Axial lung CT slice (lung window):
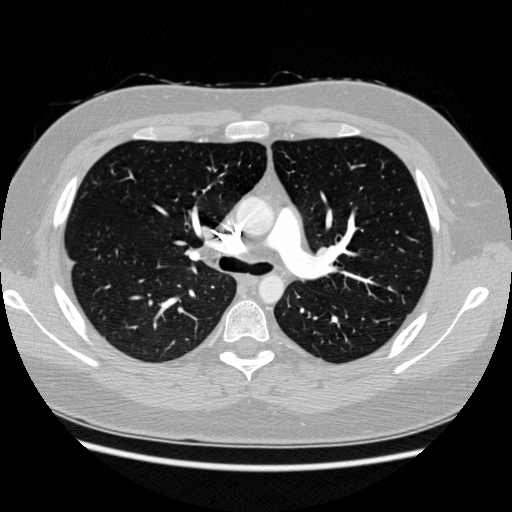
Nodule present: no